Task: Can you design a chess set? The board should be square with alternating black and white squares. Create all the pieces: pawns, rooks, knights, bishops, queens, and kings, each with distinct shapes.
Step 88:
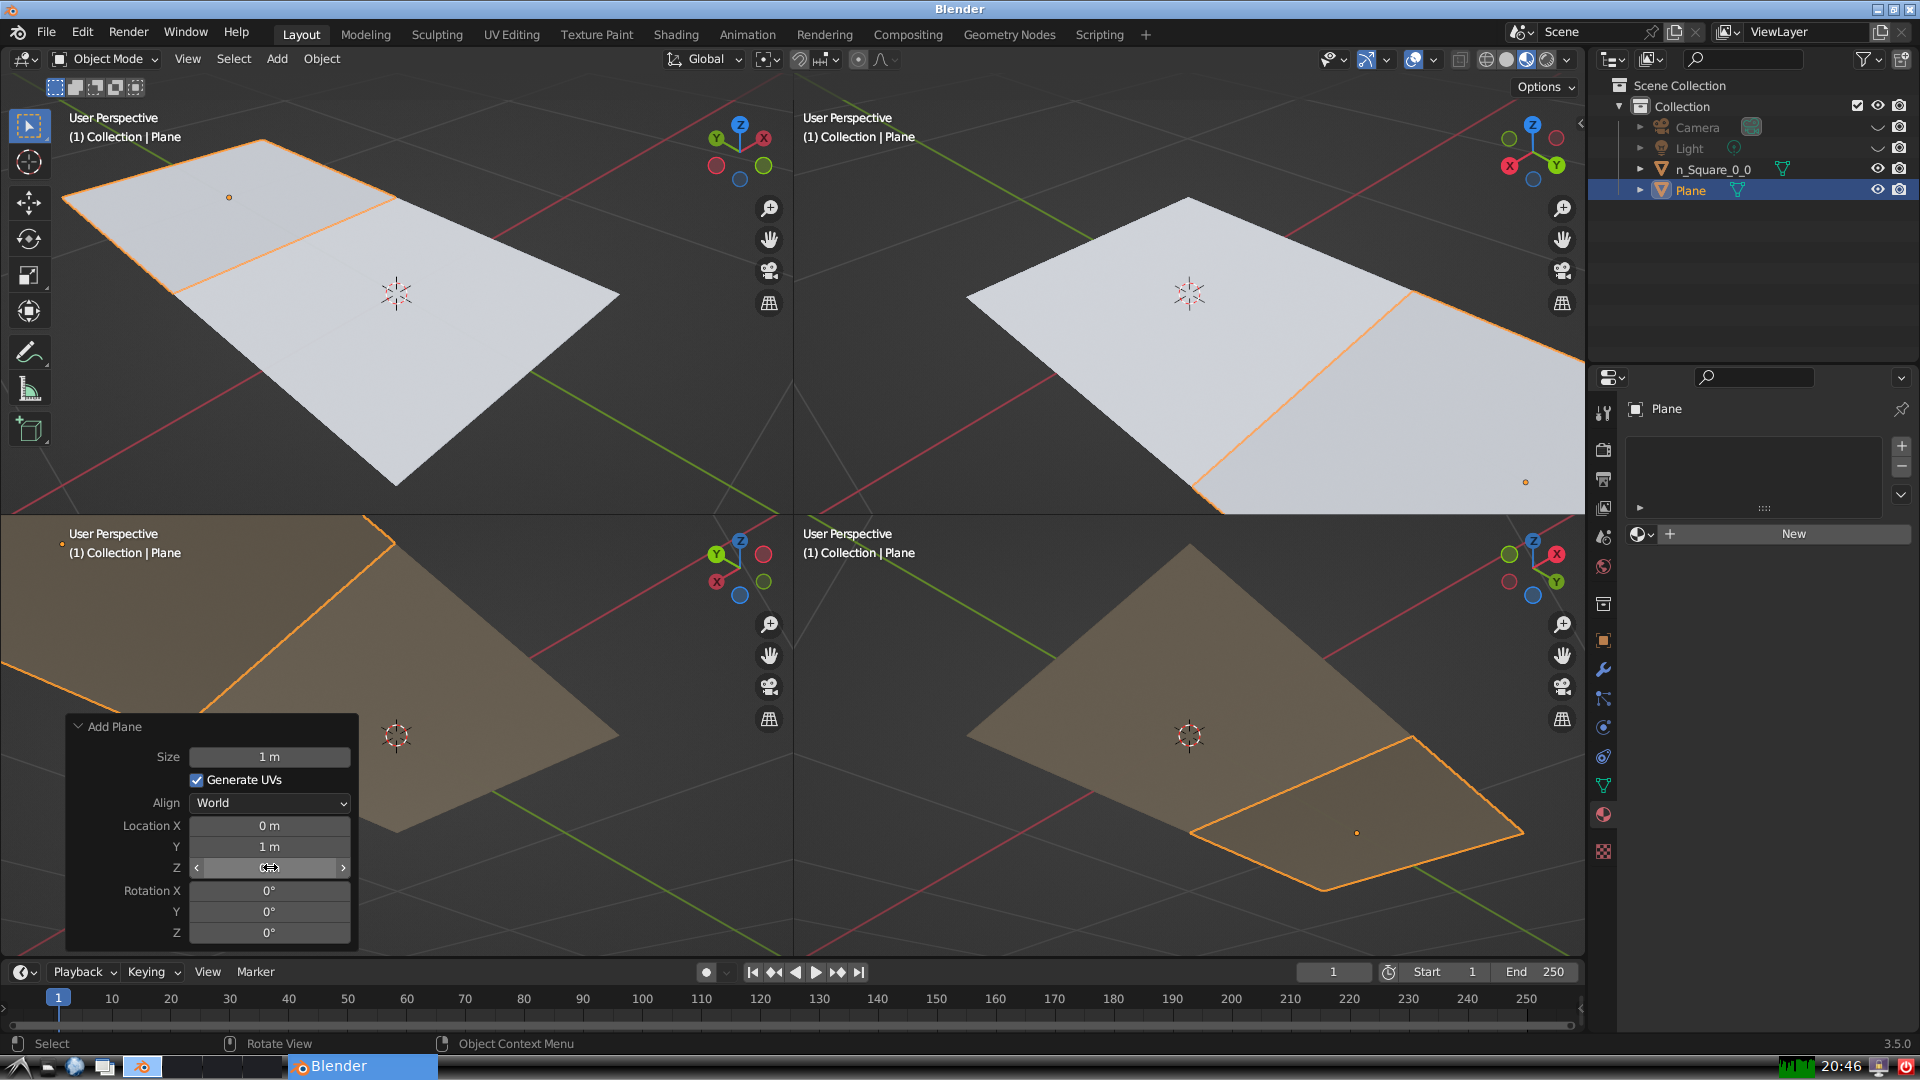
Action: click: no